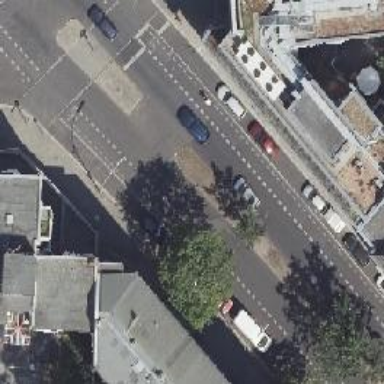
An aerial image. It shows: Junction.